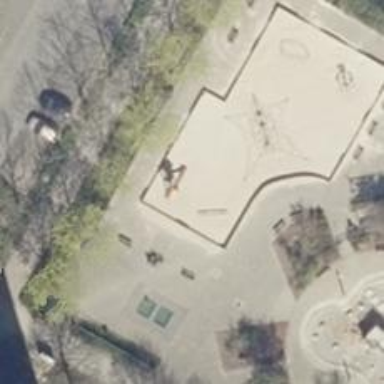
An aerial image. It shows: Playground featuring slide.